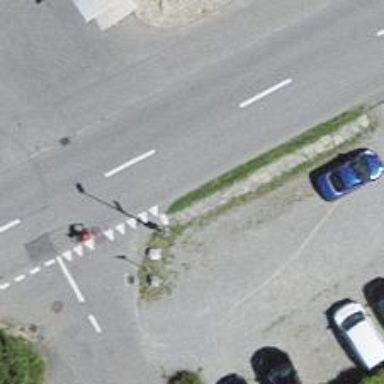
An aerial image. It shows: Bus stop along the road.